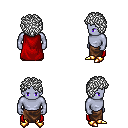
a pixel art fantasy rpg character, male body template, dark elf, purple skin, red cape, robe skirt, white curly afro hairstyle, gold boots, four views (front, back, left, right), 2x2 character sprite sheet, small pixel art, hard edges, no anti-aliasing